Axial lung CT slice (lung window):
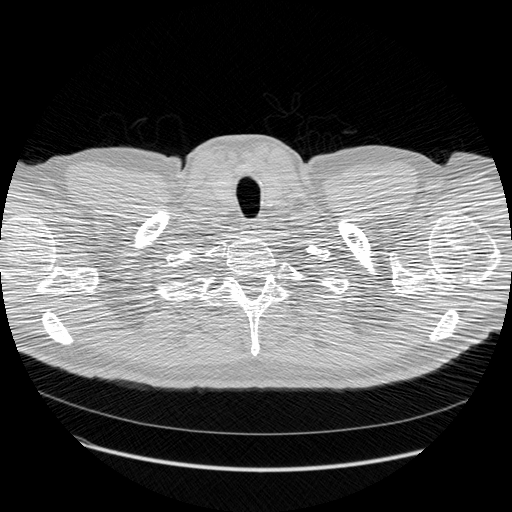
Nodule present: no